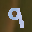
Label: 9